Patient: sex M, age 79
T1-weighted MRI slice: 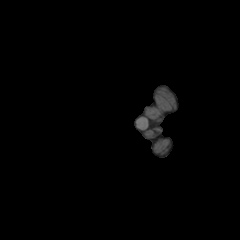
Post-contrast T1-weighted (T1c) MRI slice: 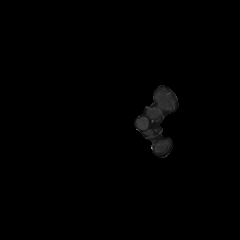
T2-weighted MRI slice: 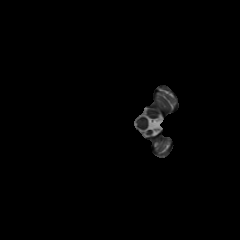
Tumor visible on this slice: no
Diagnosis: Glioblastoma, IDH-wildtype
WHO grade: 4